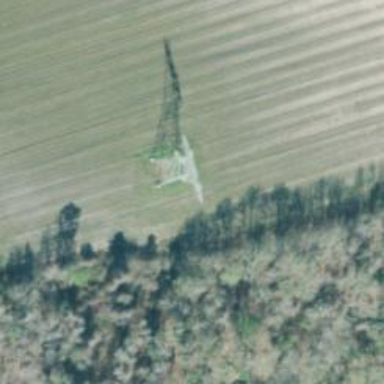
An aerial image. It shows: Lattice structure tower.